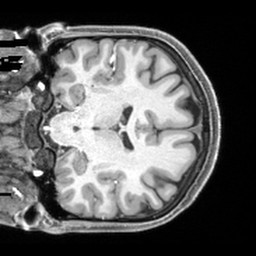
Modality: T1w
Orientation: coronal